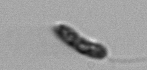
Label: Euglena